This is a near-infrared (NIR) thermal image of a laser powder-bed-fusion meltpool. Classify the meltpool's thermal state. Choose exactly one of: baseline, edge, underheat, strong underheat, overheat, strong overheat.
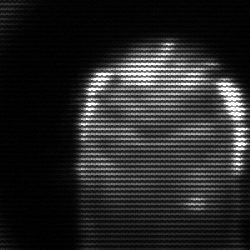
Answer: baseline